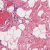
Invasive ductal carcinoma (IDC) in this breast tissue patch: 0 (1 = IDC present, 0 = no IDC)